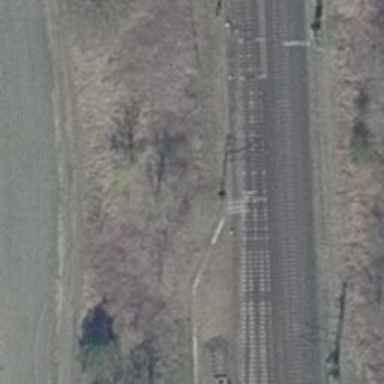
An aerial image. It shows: Railway switch with the turnout pointing to the right.